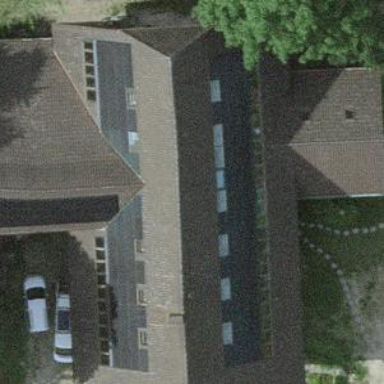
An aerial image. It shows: Farm building.